Question: I am looking in Python/Pandas for a tip that reverses a 2-dimension table into 1 dimensional list.
I usually leverage an Excel function to do it, but I believe that there is a smart Python way to do it.

More details of the Excel way:
<URL>
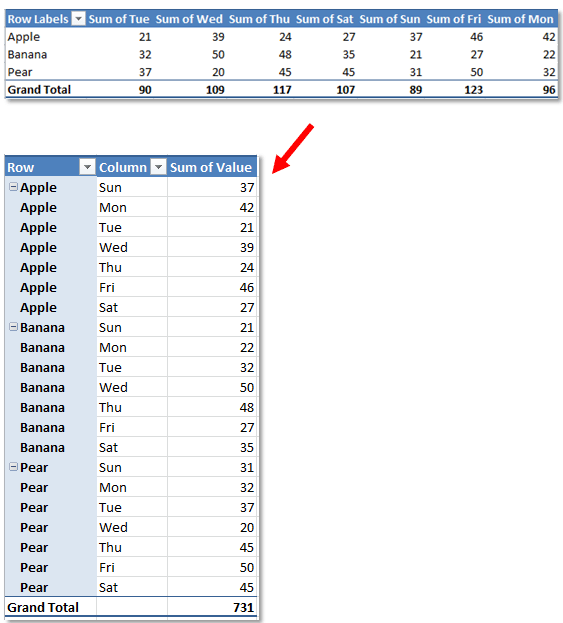
Answer: This type of operation could also be done using <URL>, which unpivots a DataFrame.
If the DataFrame 'df' looks like this:
'''
row labels Tue Wed Thu Sat Sun Fri Mon
0 Apple 21 39 24 27 37 46 42
1 Banana 32 50 48 35 21 27 22
2 Pear 37 20 45 45 31 50 32
'''
Then we select the 'row_labels' column to be our 'id_var' and the rest of the columns to be our values ('value_vars'). We can even choose the new names for the columns at the same time:
'''
>>> pd.melt(df,
id_vars='row labels',
value_vars=list(df.columns[1:]), # list of days of the week
var_name='Column',
value_name='Sum of Value')
row labels Column Sum of Value
0 Apple Tue 21
1 Banana Tue 32
2 Pear Tue 37
3 Apple Wed 39
4 Banana Wed 50
5 Pear Wed 20
...
'''
The 'value_vars' are stacked below each other: if the column values need to be in a particular order it will be necessary to sort the columns after melting.